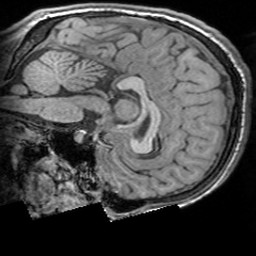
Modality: T1w
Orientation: sagittal
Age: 20
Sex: male
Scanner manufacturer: siemens
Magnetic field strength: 3 T
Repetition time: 1.63 s
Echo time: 0.00311 s